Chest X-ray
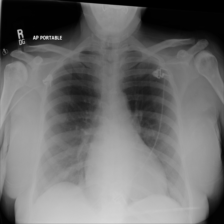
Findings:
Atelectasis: negative
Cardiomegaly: negative
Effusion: negative
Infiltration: positive
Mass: negative
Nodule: negative
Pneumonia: negative
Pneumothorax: negative
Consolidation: negative
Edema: negative
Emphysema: negative
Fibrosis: negative
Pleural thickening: negative
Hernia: negative